Field crop: maize
Growth stage: 2
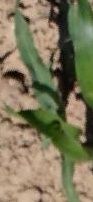
Species: maize